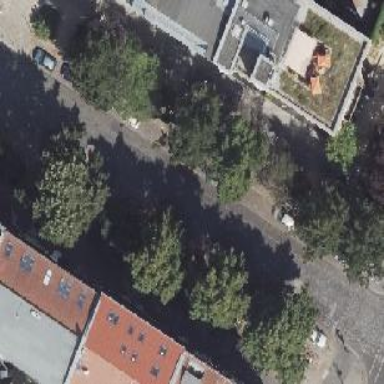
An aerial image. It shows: Street side parking with sett surface.